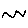
Label: zigzag